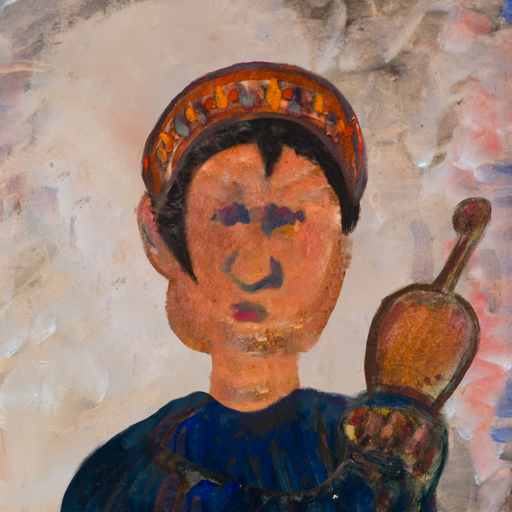
Background: Roy_Bahadur, Head And Neck Front: Boggyland, Face Front: In_The_Sun, Bust: Pipe, Hair Front: Roy_Bahadur, Head Accessory: Hypocrite, Second Necklace: Blank, Necklace: Blank, Baby: Blank